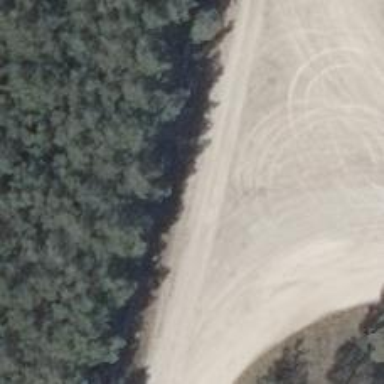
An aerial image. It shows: Gravel track with grade2 quality.